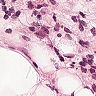
Metastatic tissue present: yes